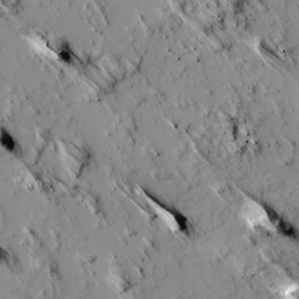
Label: non_frost